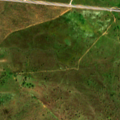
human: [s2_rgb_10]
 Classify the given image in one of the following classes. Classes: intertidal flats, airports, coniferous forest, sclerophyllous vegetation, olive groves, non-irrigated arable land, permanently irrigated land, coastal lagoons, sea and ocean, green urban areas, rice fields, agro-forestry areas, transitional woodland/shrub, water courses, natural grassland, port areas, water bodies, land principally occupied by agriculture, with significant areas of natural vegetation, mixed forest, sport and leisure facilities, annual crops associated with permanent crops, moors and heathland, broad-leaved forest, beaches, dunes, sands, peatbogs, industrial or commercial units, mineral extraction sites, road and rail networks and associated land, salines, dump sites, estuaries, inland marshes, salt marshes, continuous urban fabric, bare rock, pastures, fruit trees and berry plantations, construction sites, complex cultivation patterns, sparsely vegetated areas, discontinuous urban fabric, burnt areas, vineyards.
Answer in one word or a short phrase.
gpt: pastures, agro-forestry areas, transitional woodland/shrub